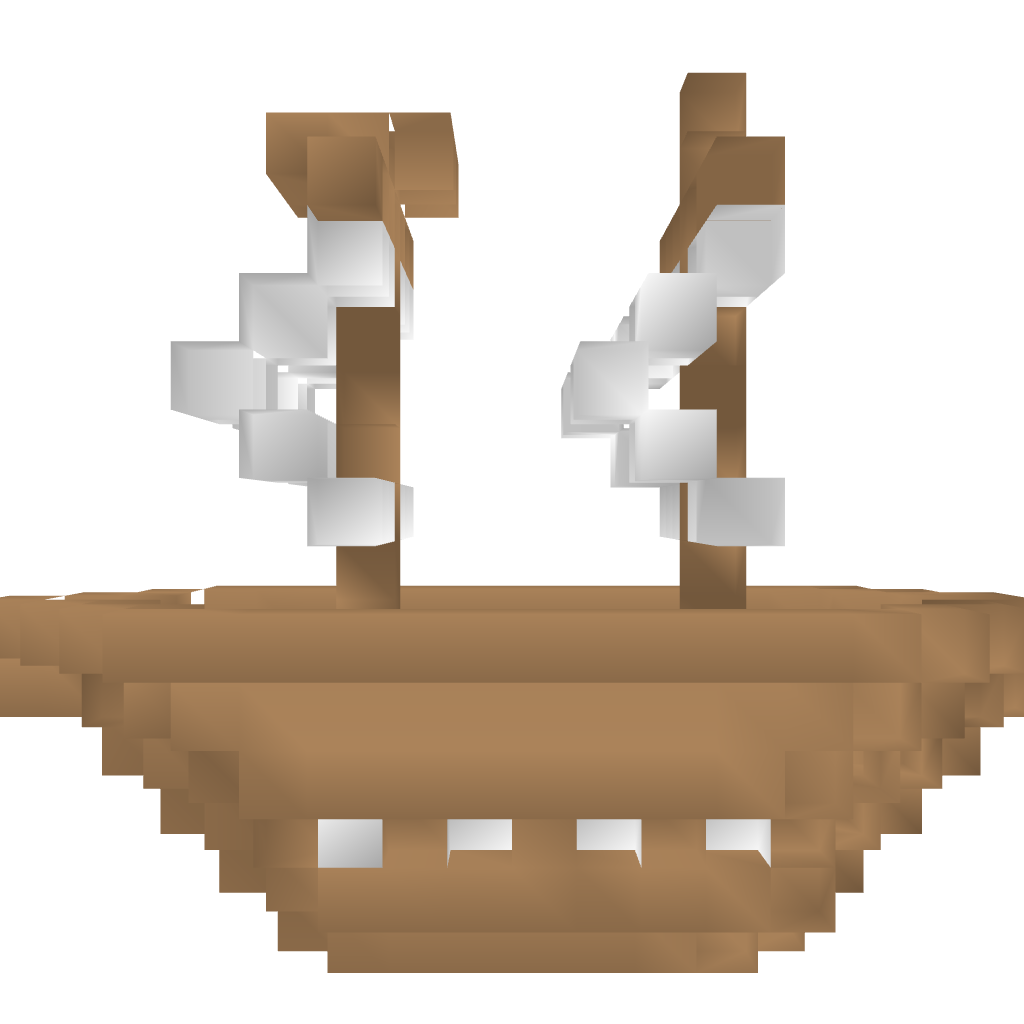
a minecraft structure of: small boat high quality